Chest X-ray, AP view. Patient: 60 years old, sex F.
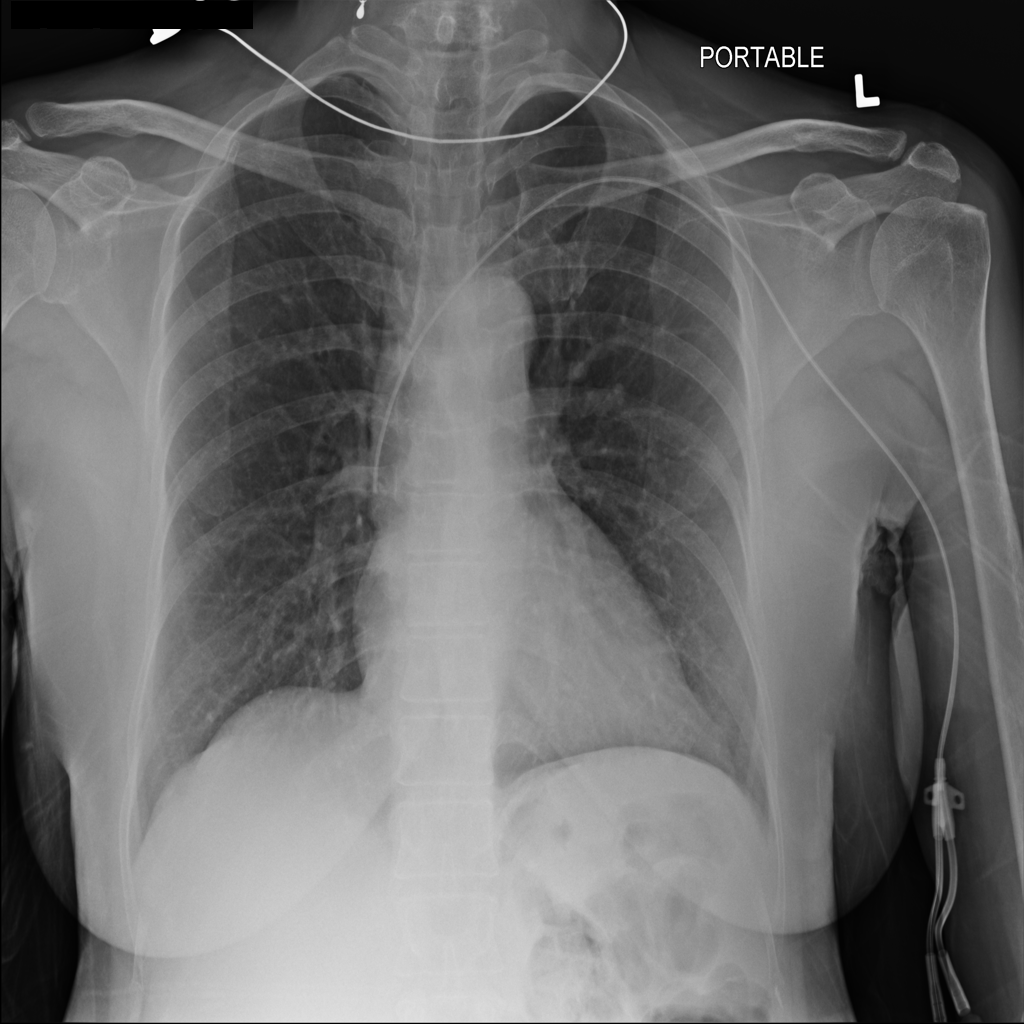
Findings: No Finding